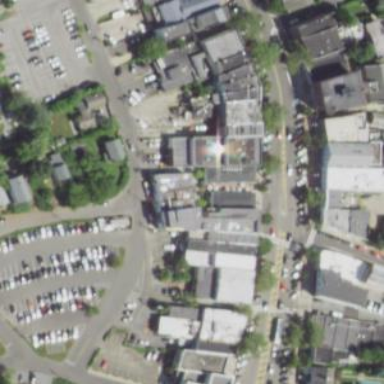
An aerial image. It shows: Commercial building.